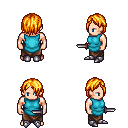
a pixel art fantasy rpg character, male body template, human, light skin, teal tunic, robe skirt, light blonde bangs hairstyle, metal boots, dagger, four views (front, back, left, right), 2x2 character sprite sheet, small pixel art, hard edges, no anti-aliasing